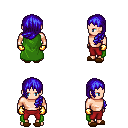
a pixel art fantasy rpg character, male body template, human, light skin, green cape, red pants, blue left-swept hairstyle, gold gloves, brown slippers, four views (front, back, left, right), 2x2 character sprite sheet, small pixel art, hard edges, no anti-aliasing